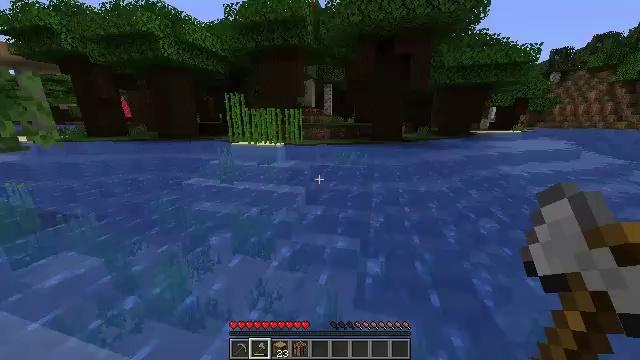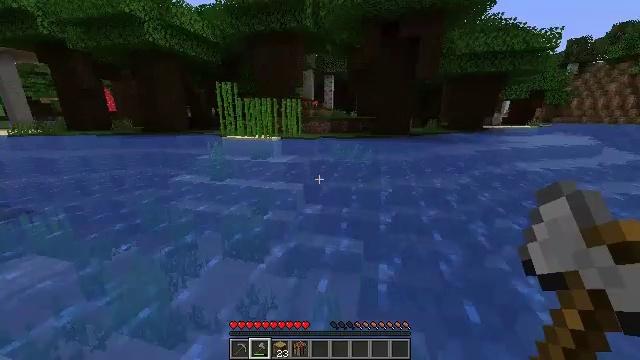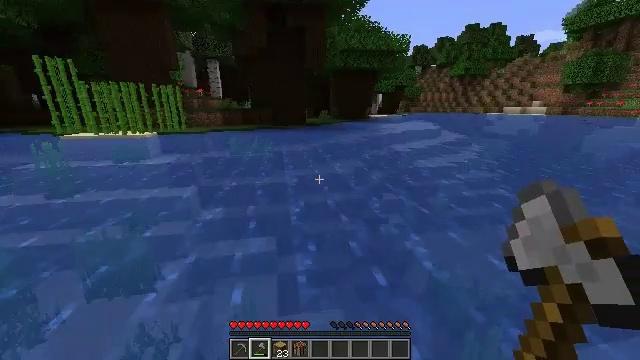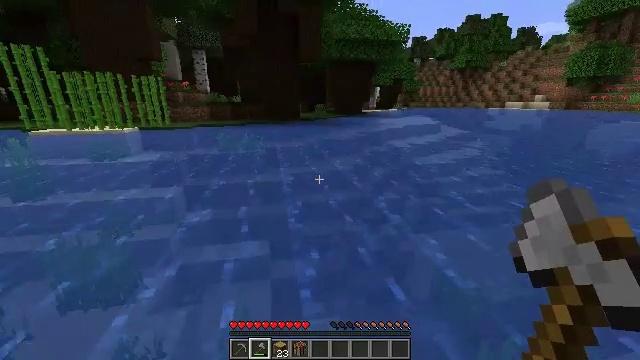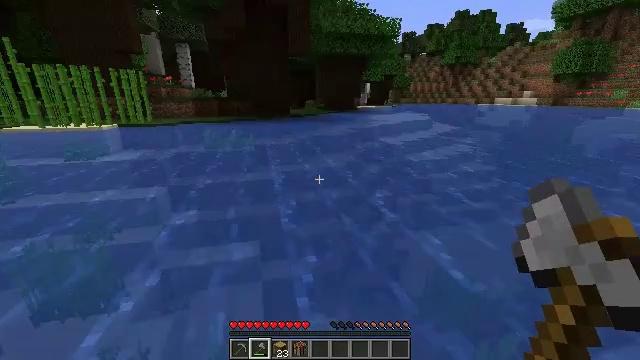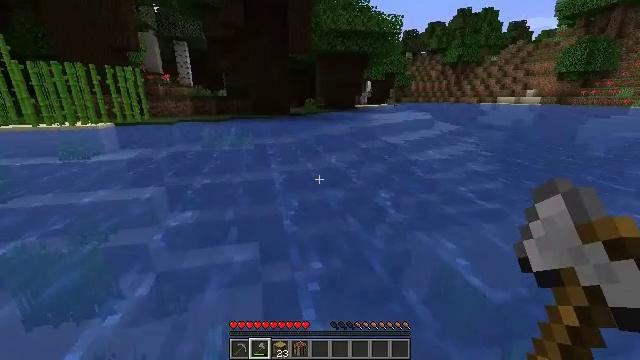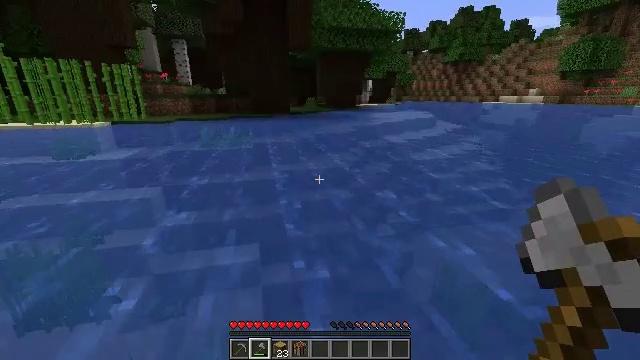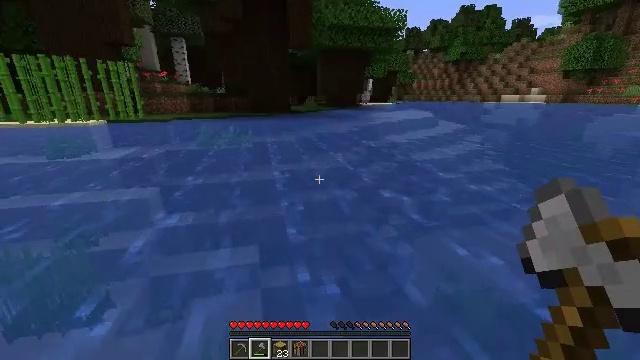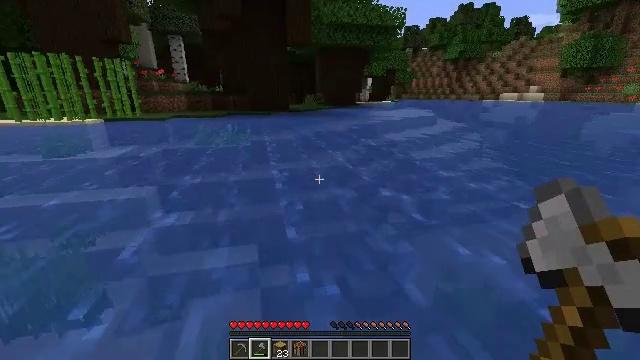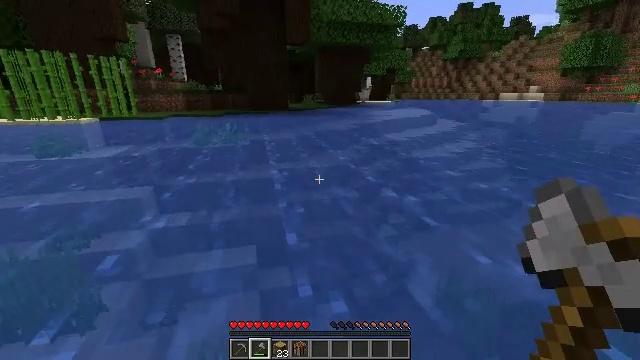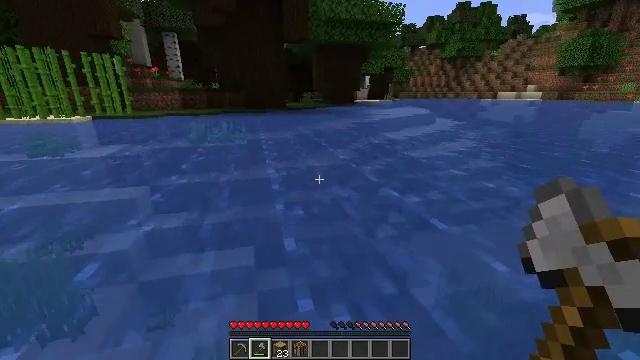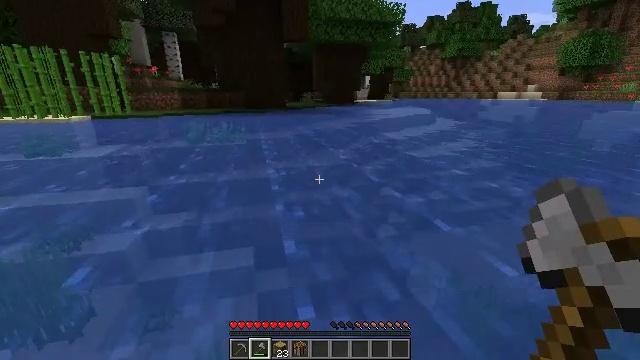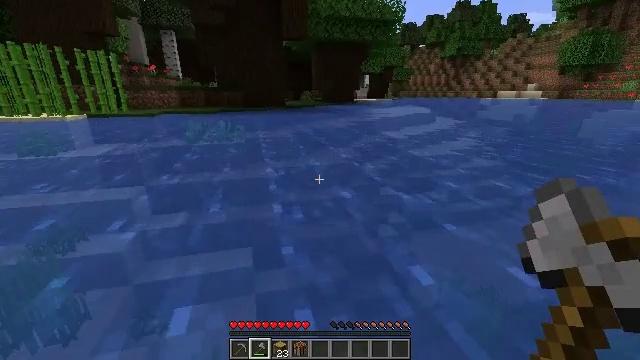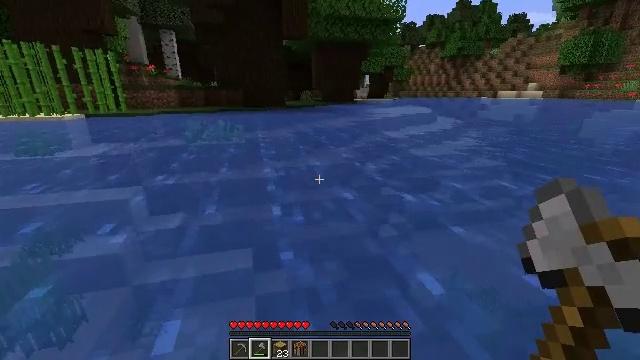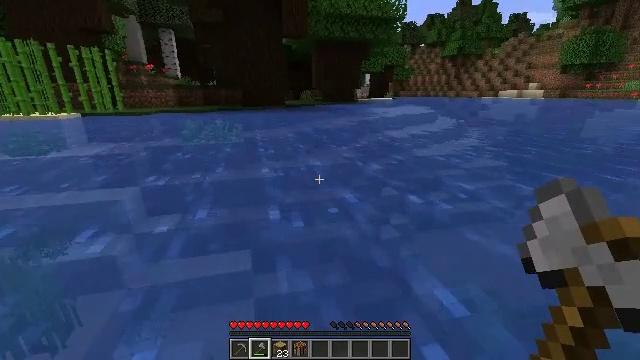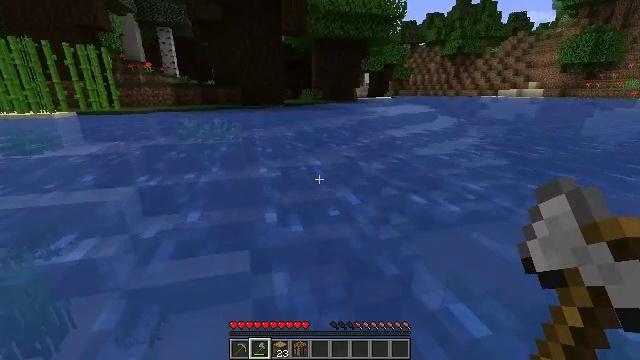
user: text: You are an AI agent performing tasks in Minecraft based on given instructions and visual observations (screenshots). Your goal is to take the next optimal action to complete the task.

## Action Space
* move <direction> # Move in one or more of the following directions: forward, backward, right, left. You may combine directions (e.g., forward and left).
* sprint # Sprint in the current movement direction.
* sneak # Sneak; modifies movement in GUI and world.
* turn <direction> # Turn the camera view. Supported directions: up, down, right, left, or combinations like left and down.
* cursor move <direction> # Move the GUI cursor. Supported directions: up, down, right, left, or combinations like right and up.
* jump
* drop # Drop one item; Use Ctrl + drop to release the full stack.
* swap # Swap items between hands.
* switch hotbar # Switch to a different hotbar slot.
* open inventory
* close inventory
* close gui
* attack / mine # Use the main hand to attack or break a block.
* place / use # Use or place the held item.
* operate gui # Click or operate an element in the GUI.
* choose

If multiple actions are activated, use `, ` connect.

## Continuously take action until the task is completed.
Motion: motion action
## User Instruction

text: Kill aquatic mobs.
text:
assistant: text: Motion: move forward, sprint, jump
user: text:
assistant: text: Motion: move forward, sprint, turn right and down, jump
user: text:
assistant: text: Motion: move forward, turn right
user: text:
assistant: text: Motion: move forward, turn right
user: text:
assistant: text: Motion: move forward
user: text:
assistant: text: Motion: move forward
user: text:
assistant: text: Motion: move forward
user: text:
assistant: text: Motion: move forward
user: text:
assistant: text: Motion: move forward
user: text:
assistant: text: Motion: move forward
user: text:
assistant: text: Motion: move forward
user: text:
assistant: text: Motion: move forward
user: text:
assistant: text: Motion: move forward
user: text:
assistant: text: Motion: move forward
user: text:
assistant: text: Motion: move forward
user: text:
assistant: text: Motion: move forward
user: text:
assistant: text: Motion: move forward
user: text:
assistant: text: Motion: move forward, sneak
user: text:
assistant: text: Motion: move forward, sneak
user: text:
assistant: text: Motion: move forward, sneak
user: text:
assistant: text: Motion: move forward, sneak
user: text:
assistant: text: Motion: move forward, sneak
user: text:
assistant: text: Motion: move forward
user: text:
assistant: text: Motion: move forward
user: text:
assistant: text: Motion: move forward
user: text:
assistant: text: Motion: move forward, sprint, turn right
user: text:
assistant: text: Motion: move forward, sprint, turn right and up
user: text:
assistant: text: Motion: move forward, sprint, turn right and up
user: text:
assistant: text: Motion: move forward, sprint, turn right and up
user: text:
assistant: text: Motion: move forward, sprint, turn right and up